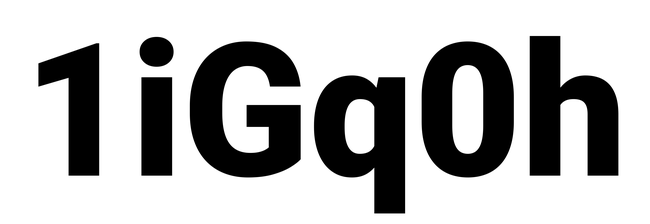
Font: Roboto_Black